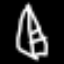
Label: leaf